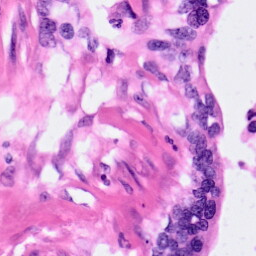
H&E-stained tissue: Pancreatic